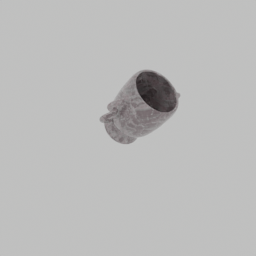
Label: decoration